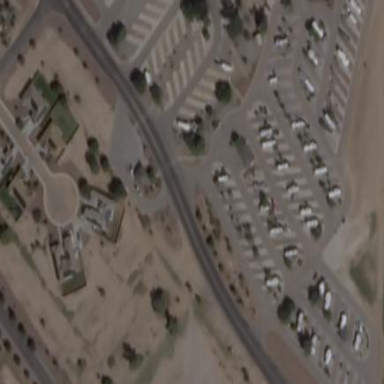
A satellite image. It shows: Camping pitch for tourists.